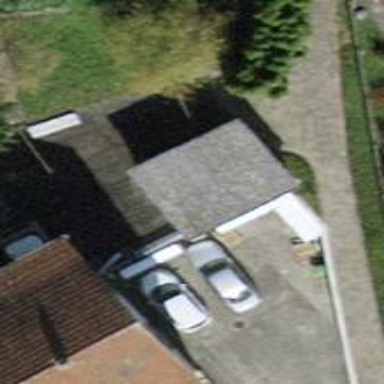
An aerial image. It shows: Garage building.